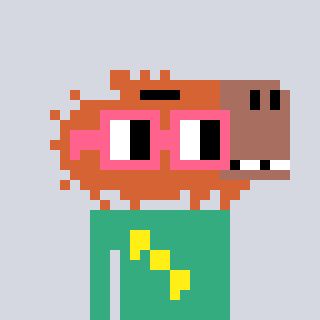
a pixel art character with square pink glasses, a capybara-shaped head and a teal-colored body on a cool background